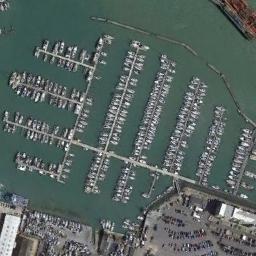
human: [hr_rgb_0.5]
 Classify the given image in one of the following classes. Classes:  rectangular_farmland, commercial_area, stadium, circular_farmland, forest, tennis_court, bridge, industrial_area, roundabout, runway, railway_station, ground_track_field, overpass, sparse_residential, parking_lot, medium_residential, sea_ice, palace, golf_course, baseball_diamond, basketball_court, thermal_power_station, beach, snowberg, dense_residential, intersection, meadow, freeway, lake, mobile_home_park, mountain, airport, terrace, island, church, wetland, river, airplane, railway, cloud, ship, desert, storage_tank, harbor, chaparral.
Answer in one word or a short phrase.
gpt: harbor